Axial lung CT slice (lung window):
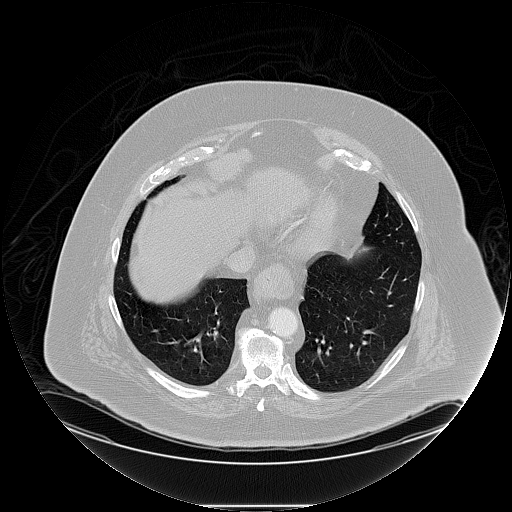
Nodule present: no